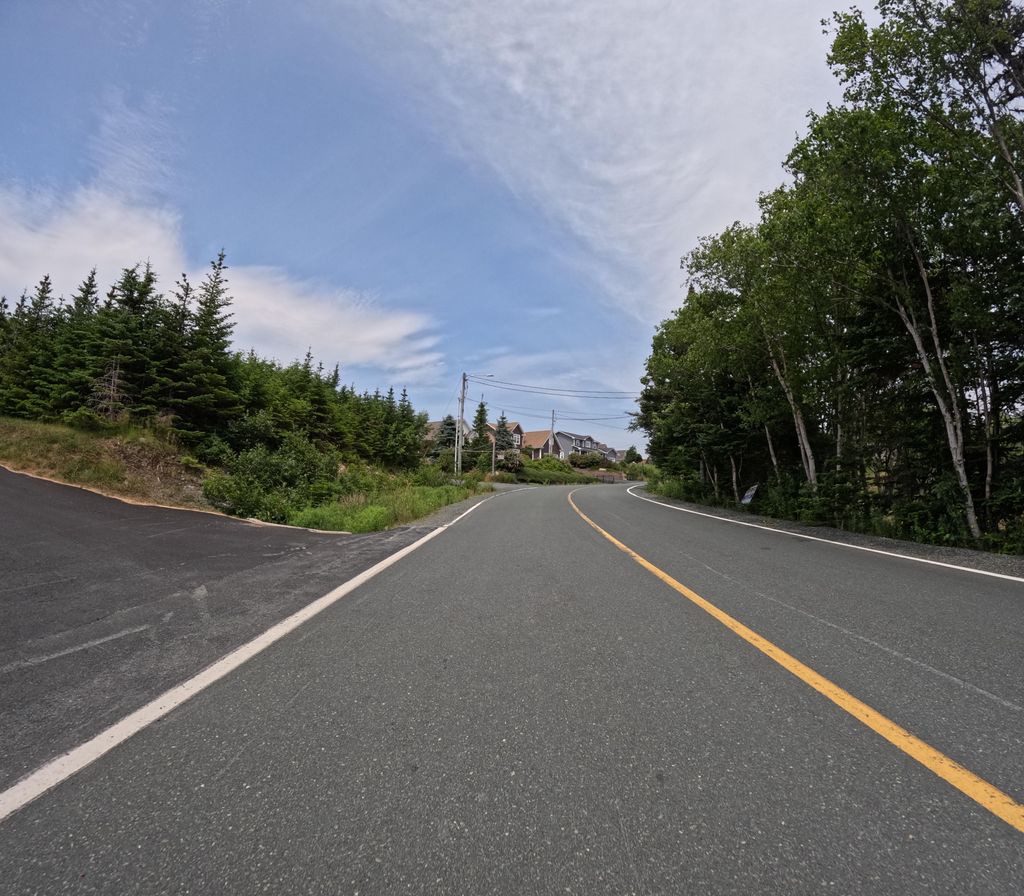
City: st_johns